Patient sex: M
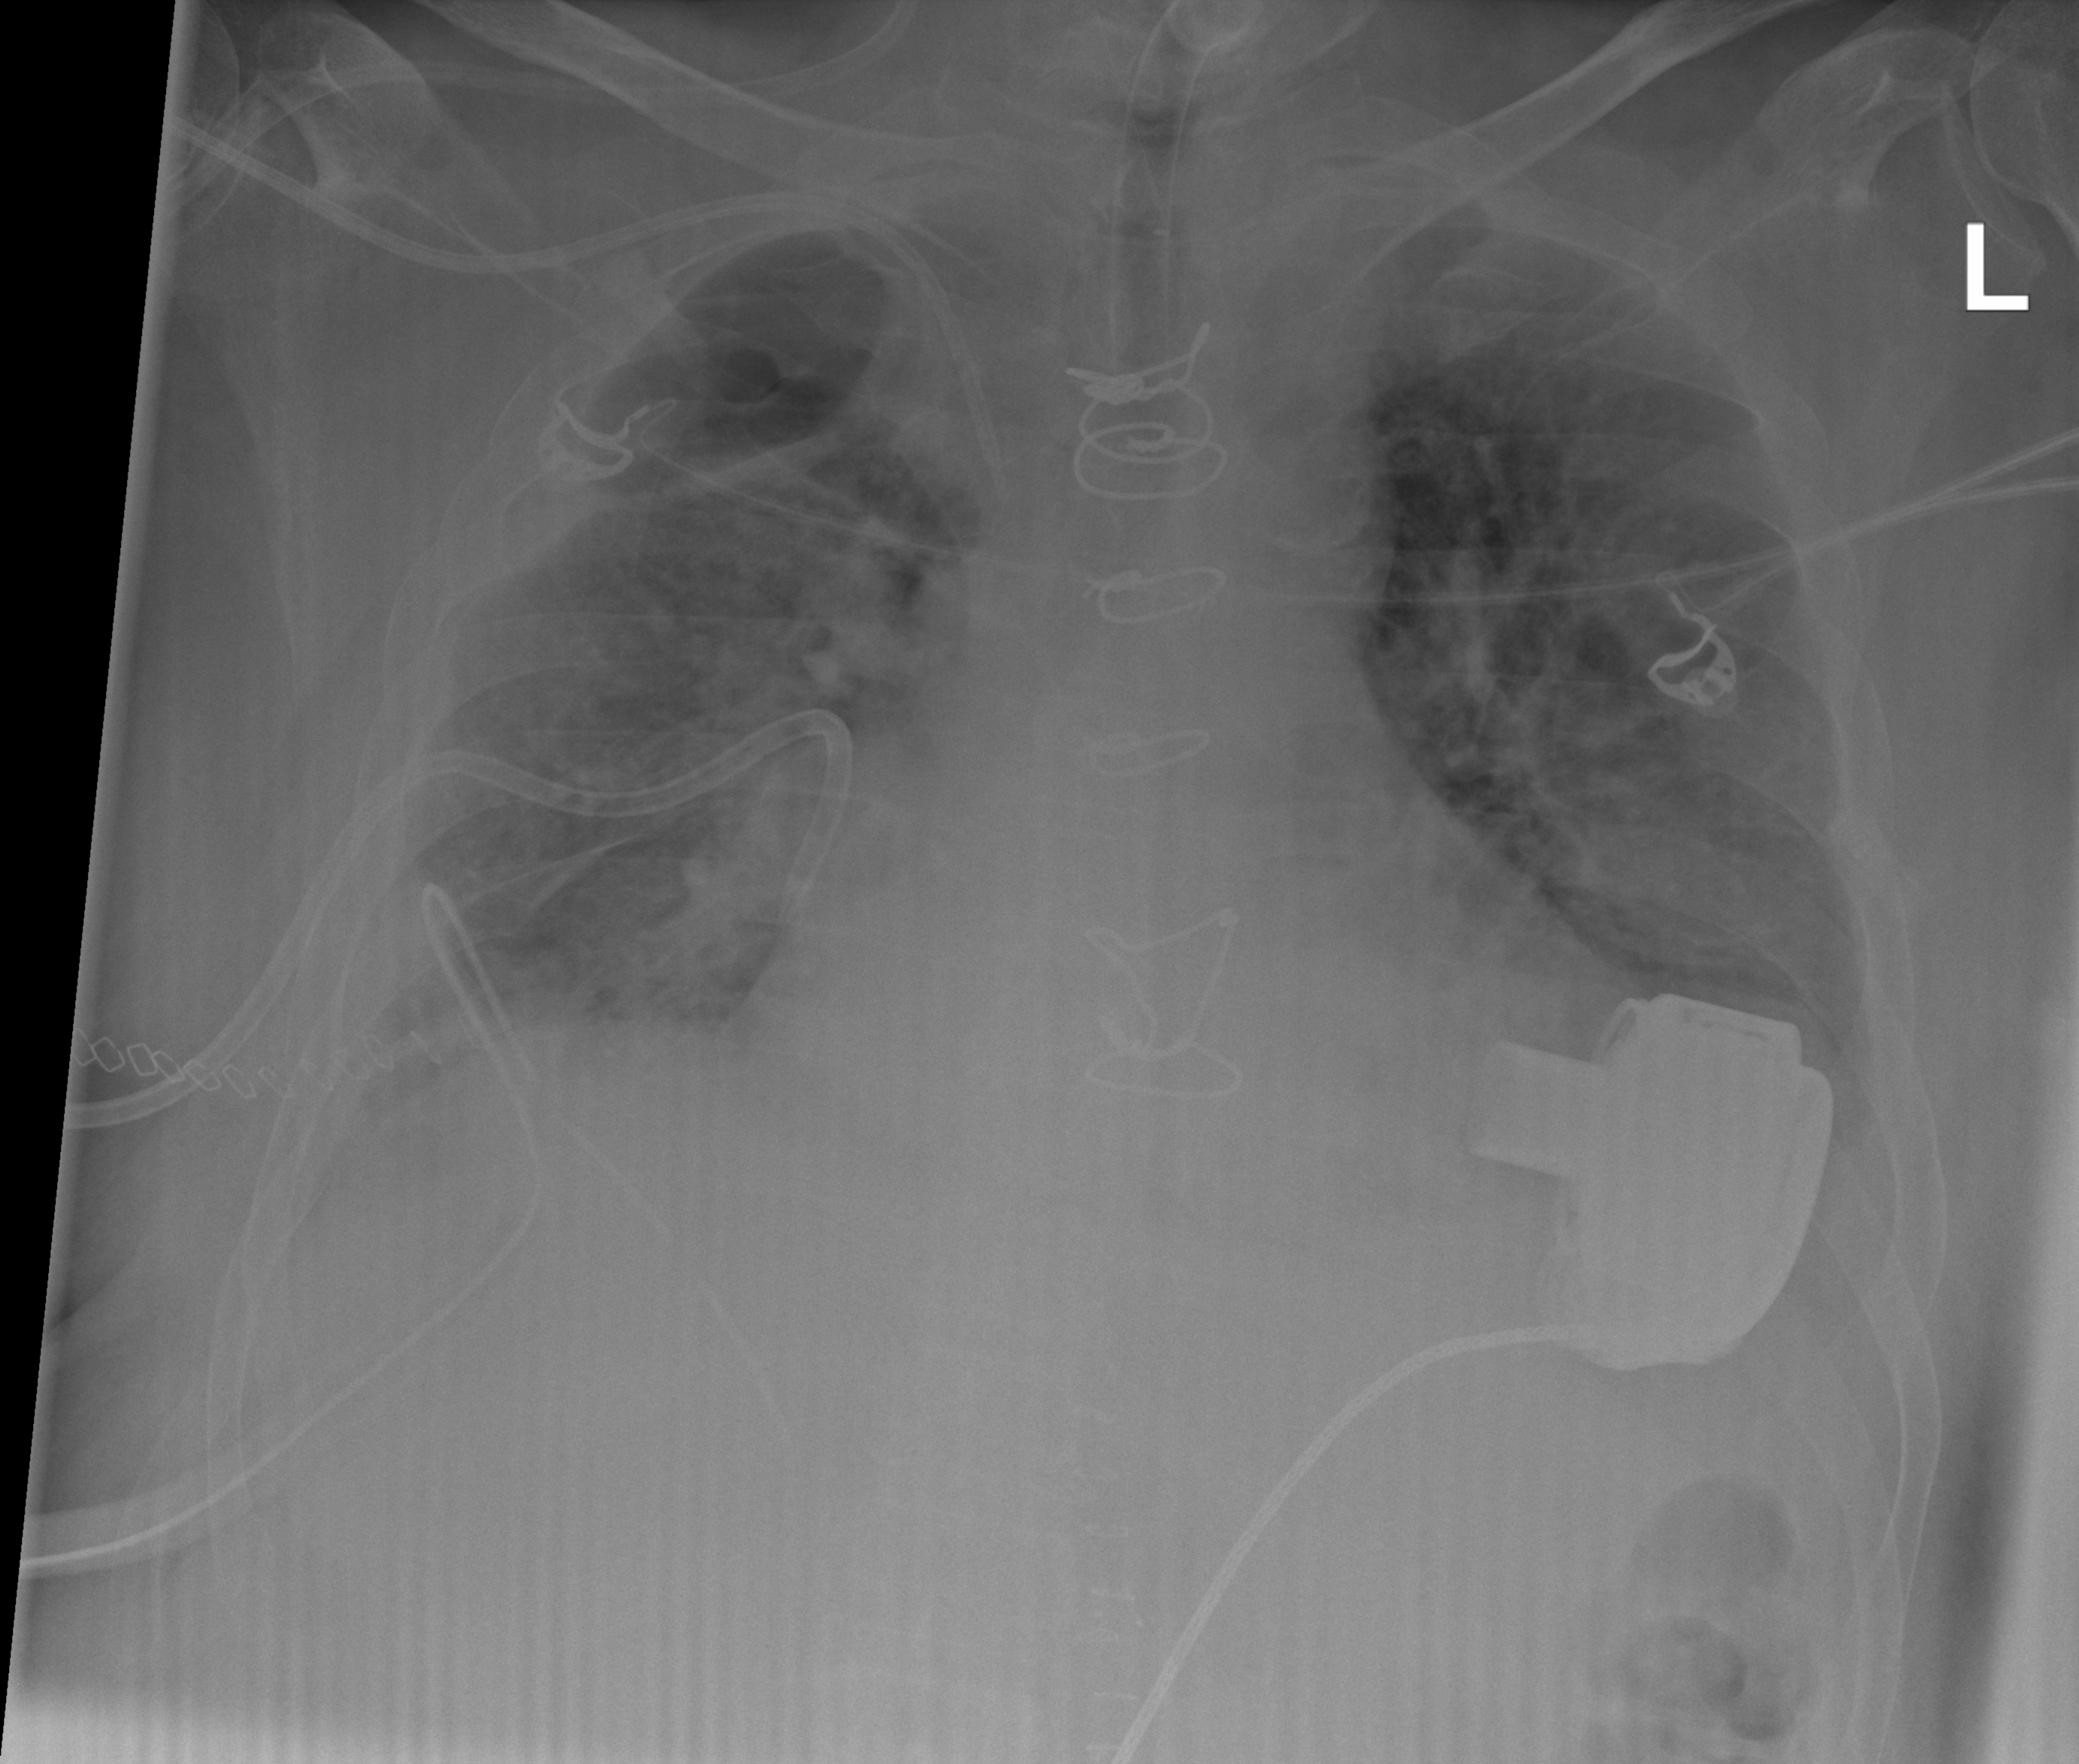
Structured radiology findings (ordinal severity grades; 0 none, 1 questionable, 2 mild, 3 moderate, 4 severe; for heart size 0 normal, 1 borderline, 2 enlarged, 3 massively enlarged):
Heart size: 1
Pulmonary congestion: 2
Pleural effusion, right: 2
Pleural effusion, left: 2
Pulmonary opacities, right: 2
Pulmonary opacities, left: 2
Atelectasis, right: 2
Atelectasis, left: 2